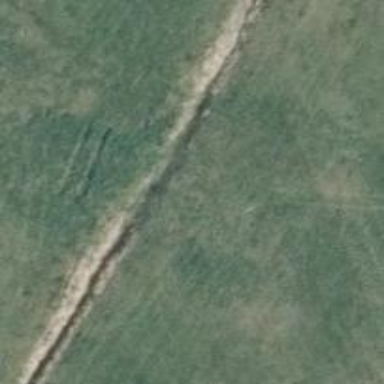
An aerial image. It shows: Culvert tunnel.